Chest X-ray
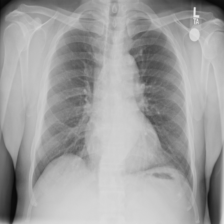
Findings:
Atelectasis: negative
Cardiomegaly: negative
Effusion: negative
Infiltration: negative
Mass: negative
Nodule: negative
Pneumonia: negative
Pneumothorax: negative
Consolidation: negative
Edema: negative
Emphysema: negative
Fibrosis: negative
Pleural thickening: negative
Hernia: negative